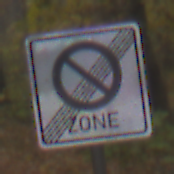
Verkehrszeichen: EndeEingeschraenktesHalteverbotZone
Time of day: MorningAfternoon
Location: Outdoor (Nature)
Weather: Overcast
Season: Autumn
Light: Natural